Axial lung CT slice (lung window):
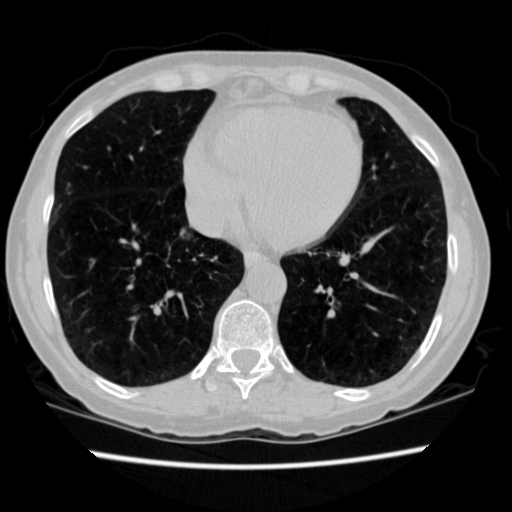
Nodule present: no